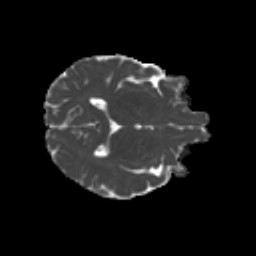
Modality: MD
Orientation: axial
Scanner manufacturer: siemens
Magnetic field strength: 3 T
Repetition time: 4.16 s
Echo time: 0.0806 s